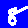
Digit: 8